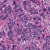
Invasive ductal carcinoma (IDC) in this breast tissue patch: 1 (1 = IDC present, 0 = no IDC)